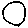
Label: circle